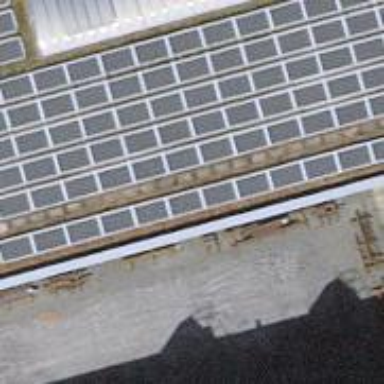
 consisting of solar photovoltaic panels."